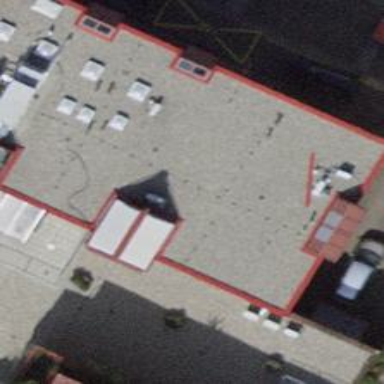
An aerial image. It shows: Pharmacy.